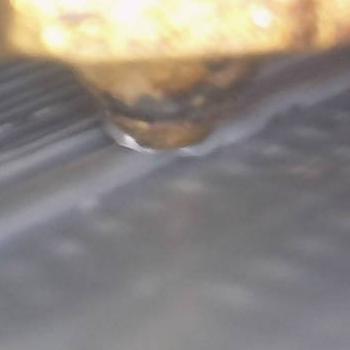
Flow rate: 178%